Question: I went through almost all what is available on internet about downloading a file from internet and one of the tutorials worked In that tutorial they've used download manager but it was for a button ..i'm using a recyclerview with items having a single dwonload button and each download button of the items list has a different url , please show me how to do that!
what i've tried:( i know it's not the right syntax for 'personViewHolder.personbutton.setOnClickListener' but just to show you what i kinda want)
Photo from the emulator of my app!

RVadapter.java
'''
public class RVAdapter extends RecyclerView.Adapter<RVAdapter.PersonViewHolder> {
public static class PersonViewHolder extends RecyclerView.ViewHolder {
CardView cv;
TextView personName;
TextView personAge;
ImageView personPhoto;
Button personbutton;
PersonViewHolder(View itemView) {
super(itemView);
cv = (CardView)itemView.findViewById(R.id.cv);
personName = (TextView)itemView.findViewById(R.id.person_name);
personAge = (TextView)itemView.findViewById(R.id.person_age);
personPhoto = (ImageView)itemView.findViewById(R.id.person_photo);
personbutton=(Button)itemView.findViewById(R.id.imgbuttondownload);
}
}
List<Person> persons;
RVAdapter(List<Person> persons){
this.persons = persons;
}
@Override
public void onAttachedToRecyclerView(RecyclerView recyclerView) {
super.onAttachedToRecyclerView(recyclerView);
}
@Override
public PersonViewHolder onCreateViewHolder(ViewGroup viewGroup, int i) {
View v = LayoutInflater.from(viewGroup.getContext()).inflate(R.layout.item, viewGroup, false);
PersonViewHolder pvh = new PersonViewHolder(v);
return pvh;
}
@Override
public void onBindViewHolder(PersonViewHolder personViewHolder, final int i) {
personViewHolder.personName.setText(persons.get(i).name);
personViewHolder.personAge.setText(persons.get(i).age);
personViewHolder.personPhoto.setImageResource(persons.get(i).photoId);
personViewHolder.personPhoto.setOnClickListener(new View.OnClickListener(){
public void onClick(View v) {
Context context=v.getContext();
Intent intent=new Intent();
switch (i){
case 0:
intent = new Intent(context, MainActivity.class);
context.startActivity(intent);
break;
case 1:
intent = new Intent(context, MainActivity.class);
context.startActivity(intent);
break;
case 2:
intent = new Intent(context, MainActivity.class);
context.startActivity(intent);
break;
case 3:
intent = new Intent(context, MainActivity.class);
context.startActivity(intent);
break;
}
}
});
personViewHolder.personbutton.setOnClickListener(new View.OnClickListener() {
@Override
public void onClick(View v) {
switch (i){
case 0:
String url = "http://www.androidtutorialpoint.com/wp-content/uploads/2016/09/Beauty.jpg";
DownloadManager manager = (DownloadManager) getSystemService(Context.DOWNLOAD_SERVICE);
DownloadManager.Request request = new DownloadManager.Request(Uri.parse(url));
request.setDescription("my title");
request.setTitle("my description");
request.allowScanningByMediaScanner();
request.setNotificationVisibility(
DownloadManager.Request.VISIBILITY_VISIBLE_NOTIFY_COMPLETED);
request.setDestinationInExternalPublicDir(Environment.DIRECTORY_DOWNLOADS, "file"+i+".mp4");
manager.enqueue(request);
break;
case 1:
String url2 = "http://www.androidtutorialpoint.com/wp-content/uploads/2016/09/Beauty.jpg";
DownloadManager manager2 = (DownloadManager) getSystemService(Context.DOWNLOAD_SERVICE);
DownloadManager.Request request2 = new DownloadManager.Request(Uri.parse(url2));
request2.setDescription("my title");
request2.setTitle("my description");
request2.allowScanningByMediaScanner();
request2.setNotificationVisibility(
DownloadManager.Request.VISIBILITY_VISIBLE_NOTIFY_COMPLETED);
request2.setDestinationInExternalPublicDir(Environment.DIRECTORY_DOWNLOADS, "file"+i+".mp4");
manager2.enqueue(request2);
break;
}
}
});
}
@Override
public int getItemCount() {
return persons.size();
}
}
'''
Mainactivity.java
'''
public class Main4Activity extends Activity {
private List<Person> persons;
private RecyclerView rv;
@Override
protected void onCreate(Bundle savedInstanceState) {
super.onCreate(savedInstanceState);
setContentView(R.layout.activity_main4);
rv=(RecyclerView)findViewById(R.id.rv);
LinearLayoutManager llm = new LinearLayoutManager(this);
rv.setLayoutManager(llm);
rv.setHasFixedSize(true);
initializeData();
initializeAdapter();
}
private void initializeData(){
persons = new ArrayList<>();
persons.add(new Person("How to perform a staphylectomy | Surgical correction of RLN", "10:07", R.drawable.chirurgie,"http://www.androidtutorialpoint.com/wp-content/uploads/2016/09/Beauty.jpg"));
persons.add(new Person("How to perfom a clinical examination", "07:03", R.drawable.chirurgie,"http://www.androidtutorialpoint.com/wp-content/uploads/2016/09/Beauty.jpg"));
persons.add(new Person("How to perform a radiographic examination", "03:50", R.drawable.chirurgie,"http://www.androidtutorialpoint.com/wp-content/uploads/2016/09/Beauty.jpg"));
persons.add(new Person("How to perform a endoscopic examination", "03:50", R.drawable.chirurgie,"http://www.androidtutorialpoint.com/wp-content/uploads/2016/09/Beauty.jpg"));
persons.add(new Person("How to perform a staphylectomy | Surgical correction of RLN", "03:50", R.drawable.chirurgie,"http://www.androidtutorialpoint.com/wp-content/uploads/2016/09/Beauty.jpg"));
persons.add(new Person("How to perform a radiographic examination", "03:50", R.drawable.chirurgie,"http://www.androidtutorialpoint.com/wp-content/uploads/2016/09/Beauty.jpg"));
persons.add(new Person("How to perform a radiographic examination", "03:50", R.drawable.chirurgie,"http://www.androidtutorialpoint.com/wp-content/uploads/2016/09/Beauty.jpg"));
persons.add(new Person("How to perform a radiographic examination", "03:50", R.drawable.chirurgie,"http://www.androidtutorialpoint.com/wp-content/uploads/2016/09/Beauty.jpg"));
}
private void initializeAdapter(){
RVAdapter adapter = new RVAdapter(persons);
rv.setAdapter(adapter);
}
}
'''
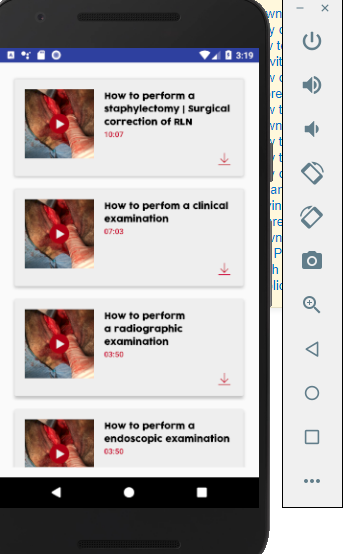
Answer: you can simply hold your URL in Person object and then whenever a click happens just retrieve it and send it to download manager.
it will be something like this:
'''
personViewHolder.personbutton.setOnClickListener(new View.OnClickListener() {
@Override
public void onClick(View v) {
Person person = persons.get(i);
String url = person.url;
DownloadManager manager = (DownloadManager) getSystemService(Context.DOWNLOAD_SERVICE);
DownloadManager.Request request = new DownloadManager.Request(Uri.parse(url));
request.setDescription(person.name);
request.setTitle(person.description);
request.allowScanningByMediaScanner();
request.setNotificationVisibility(
DownloadManager.Request.VISIBILITY_VISIBLE_NOTIFY_COMPLETED);
request.setDestinationInExternalPublicDir(Environment.DIRECTORY_DOWNLOADS, "file"+person.name+".mp4");
manager.enqueue(request);
}});
'''